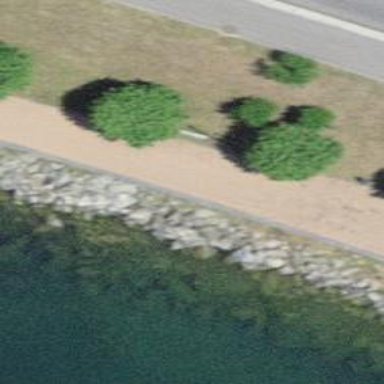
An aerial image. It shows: Bench for seating.